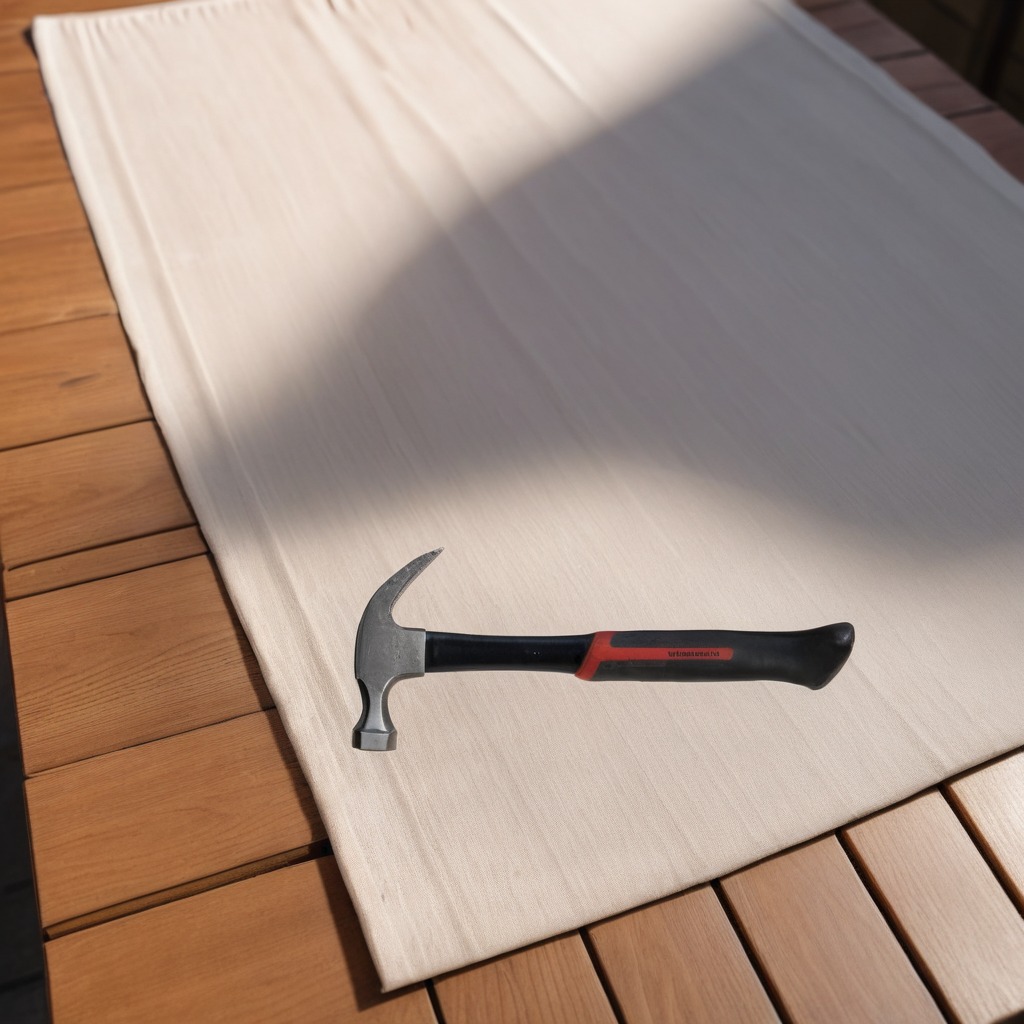
A hammer lies on a wooden table in an outdoor workshop during daytime bright natural light soft shadows worn but beneath the cloth